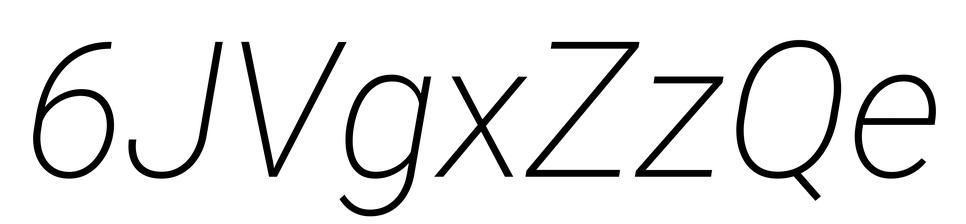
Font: Roboto-Italic_ExtraLight_Italic